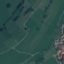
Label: Pasture